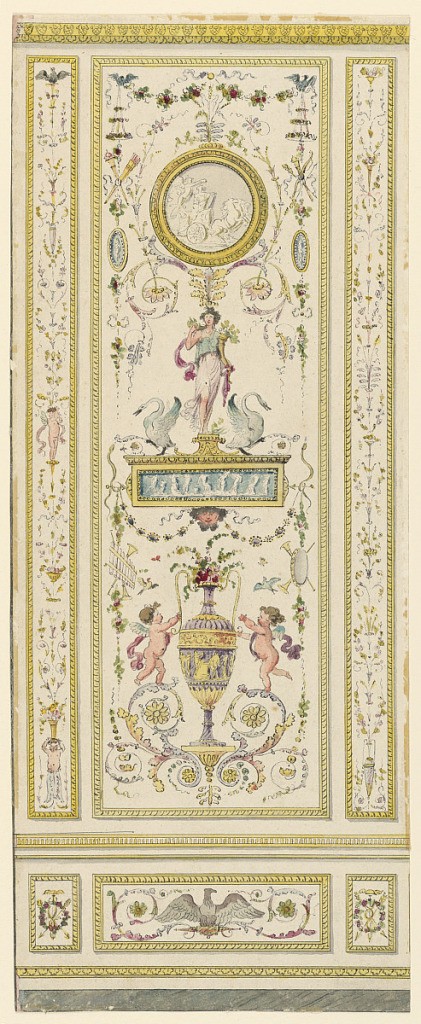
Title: Ornamental panel
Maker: Jean-Siméon Rousseau, 1747 – 1820
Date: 1775–1800
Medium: Pen and black ink, brush and watercolor, ruled border (at left only) on white laid paper
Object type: Drawing
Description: The center panel shows an eagle placed upon a thunderbolt between two acanthus scrolls. The lateral one shows a trophy of arrows, a caduceus, a winged helmut, and a wreath. The main panel shows two putti beside flower vases, pairs of swans beside a woman standing atop a classical frieze.